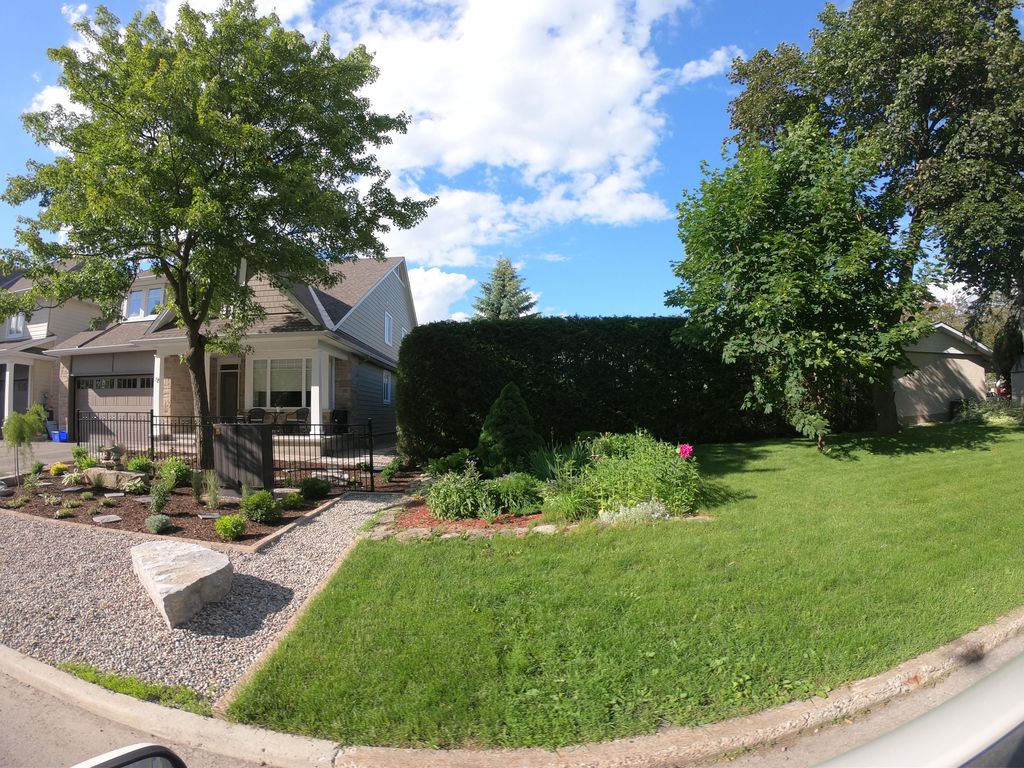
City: ottawa-gatineau